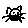
Label: cat